Aerial crown-view tile of a tropical tree (Barro Colorado Island, Panama), acquired 20250414:
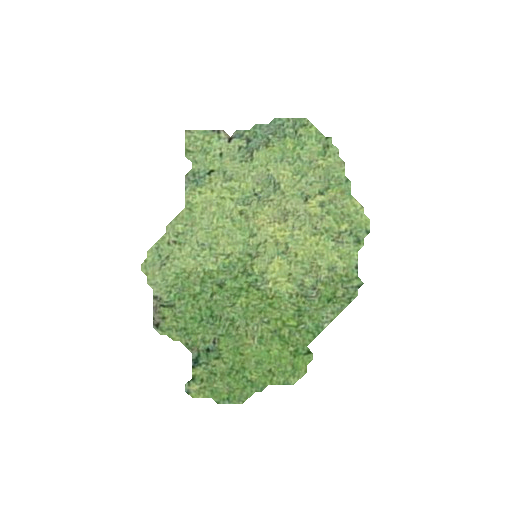
Species: Trichilia tuberculata
GBIF accepted scientific name: Trichilia tuberculata
Crown area: 65.871 m²